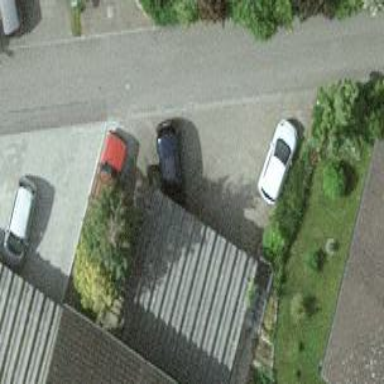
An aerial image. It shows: Garage building.